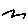
Label: zigzag